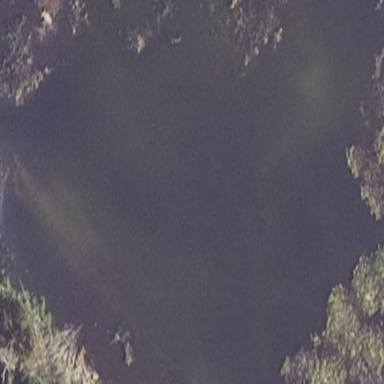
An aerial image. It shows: Serene lake surrounded by nature.